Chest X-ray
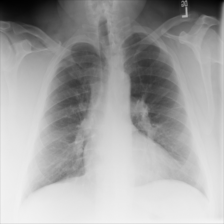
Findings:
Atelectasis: negative
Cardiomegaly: negative
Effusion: negative
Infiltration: negative
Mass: negative
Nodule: negative
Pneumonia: negative
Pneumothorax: negative
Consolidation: negative
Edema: negative
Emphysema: negative
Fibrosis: negative
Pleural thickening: negative
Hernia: negative